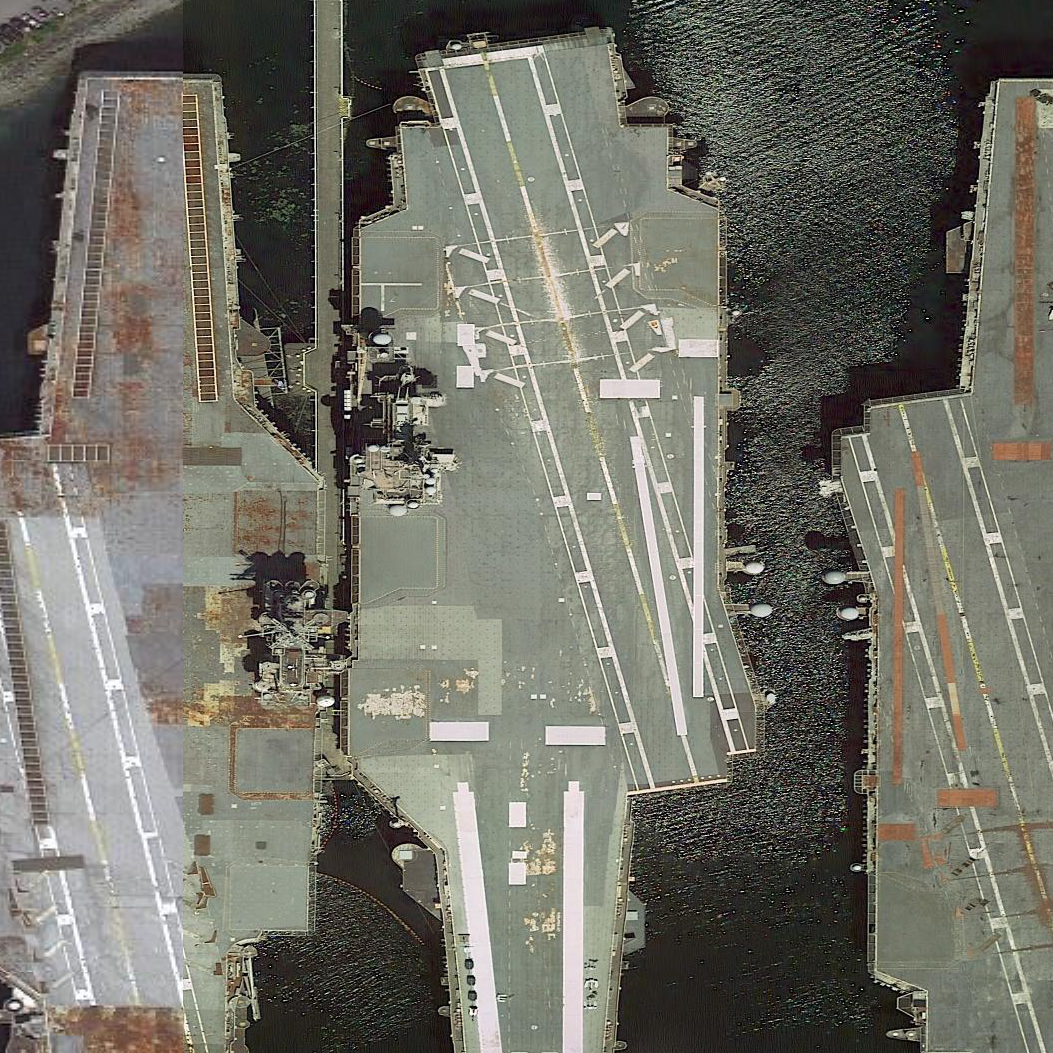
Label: aircraft_carrier